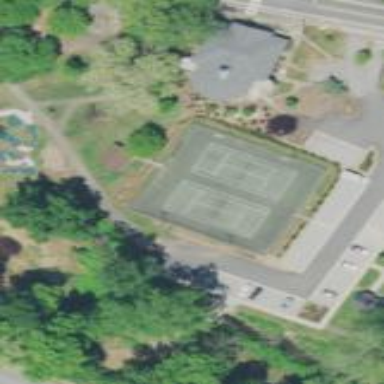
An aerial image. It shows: Tennis court on pitch.